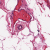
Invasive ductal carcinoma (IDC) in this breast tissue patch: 0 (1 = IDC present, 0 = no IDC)